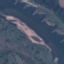
Land use / land cover: River